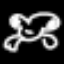
Label: frog